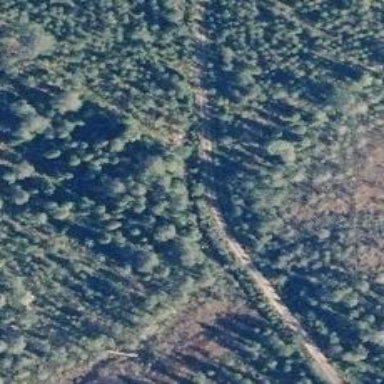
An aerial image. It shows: Track road.